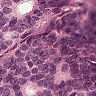
Metastatic tissue present: yes